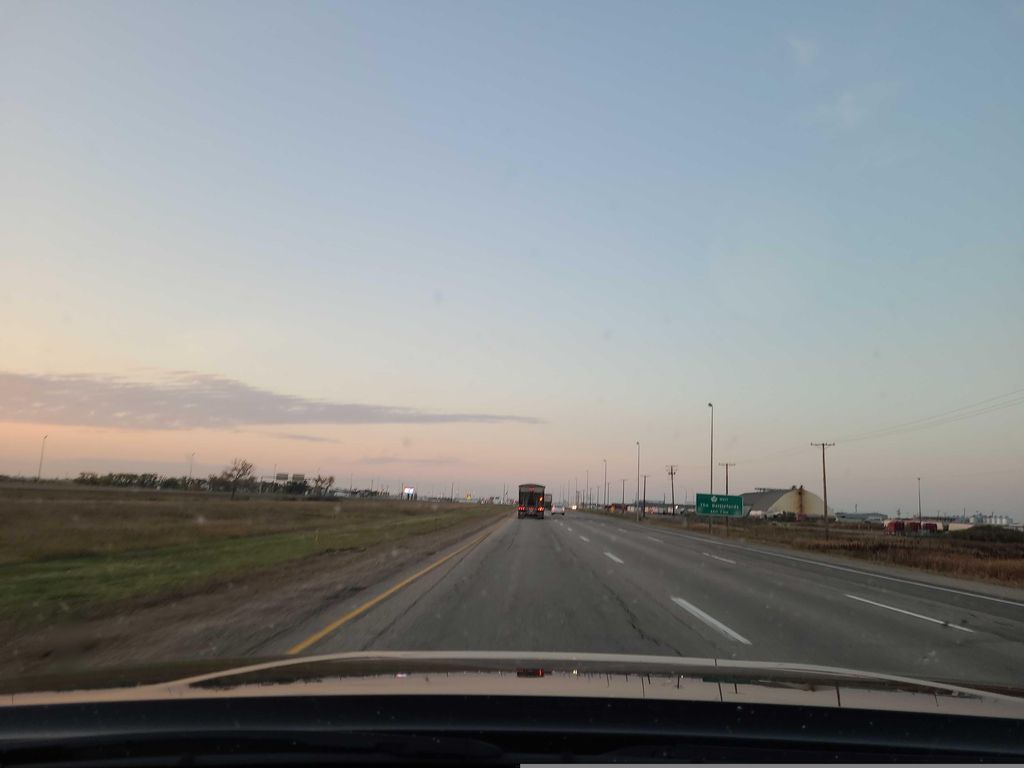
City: saskatoon